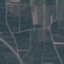
Land use / land cover: PermanentCrop